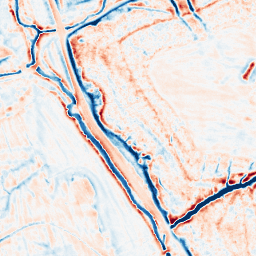
Category: edge_preserving
Decomposition family: bilateral
Decomposition parameters: d: 15
sigma_color: 150
sigma_space: 25
Upsampling method: sinc_hamming
Upsampling parameters: scale: 2
kernel_size: 4
Upsampling scale: 2